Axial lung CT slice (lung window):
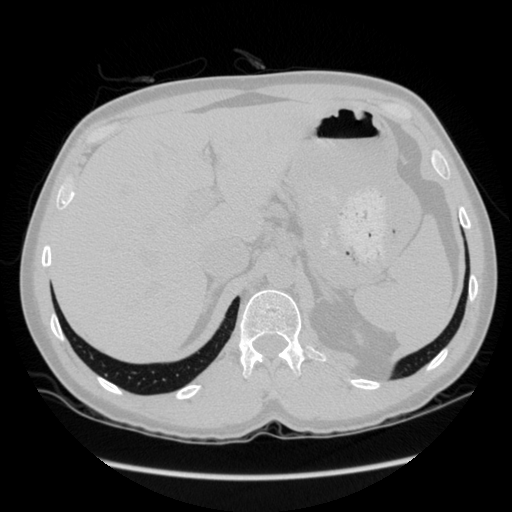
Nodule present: no